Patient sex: M
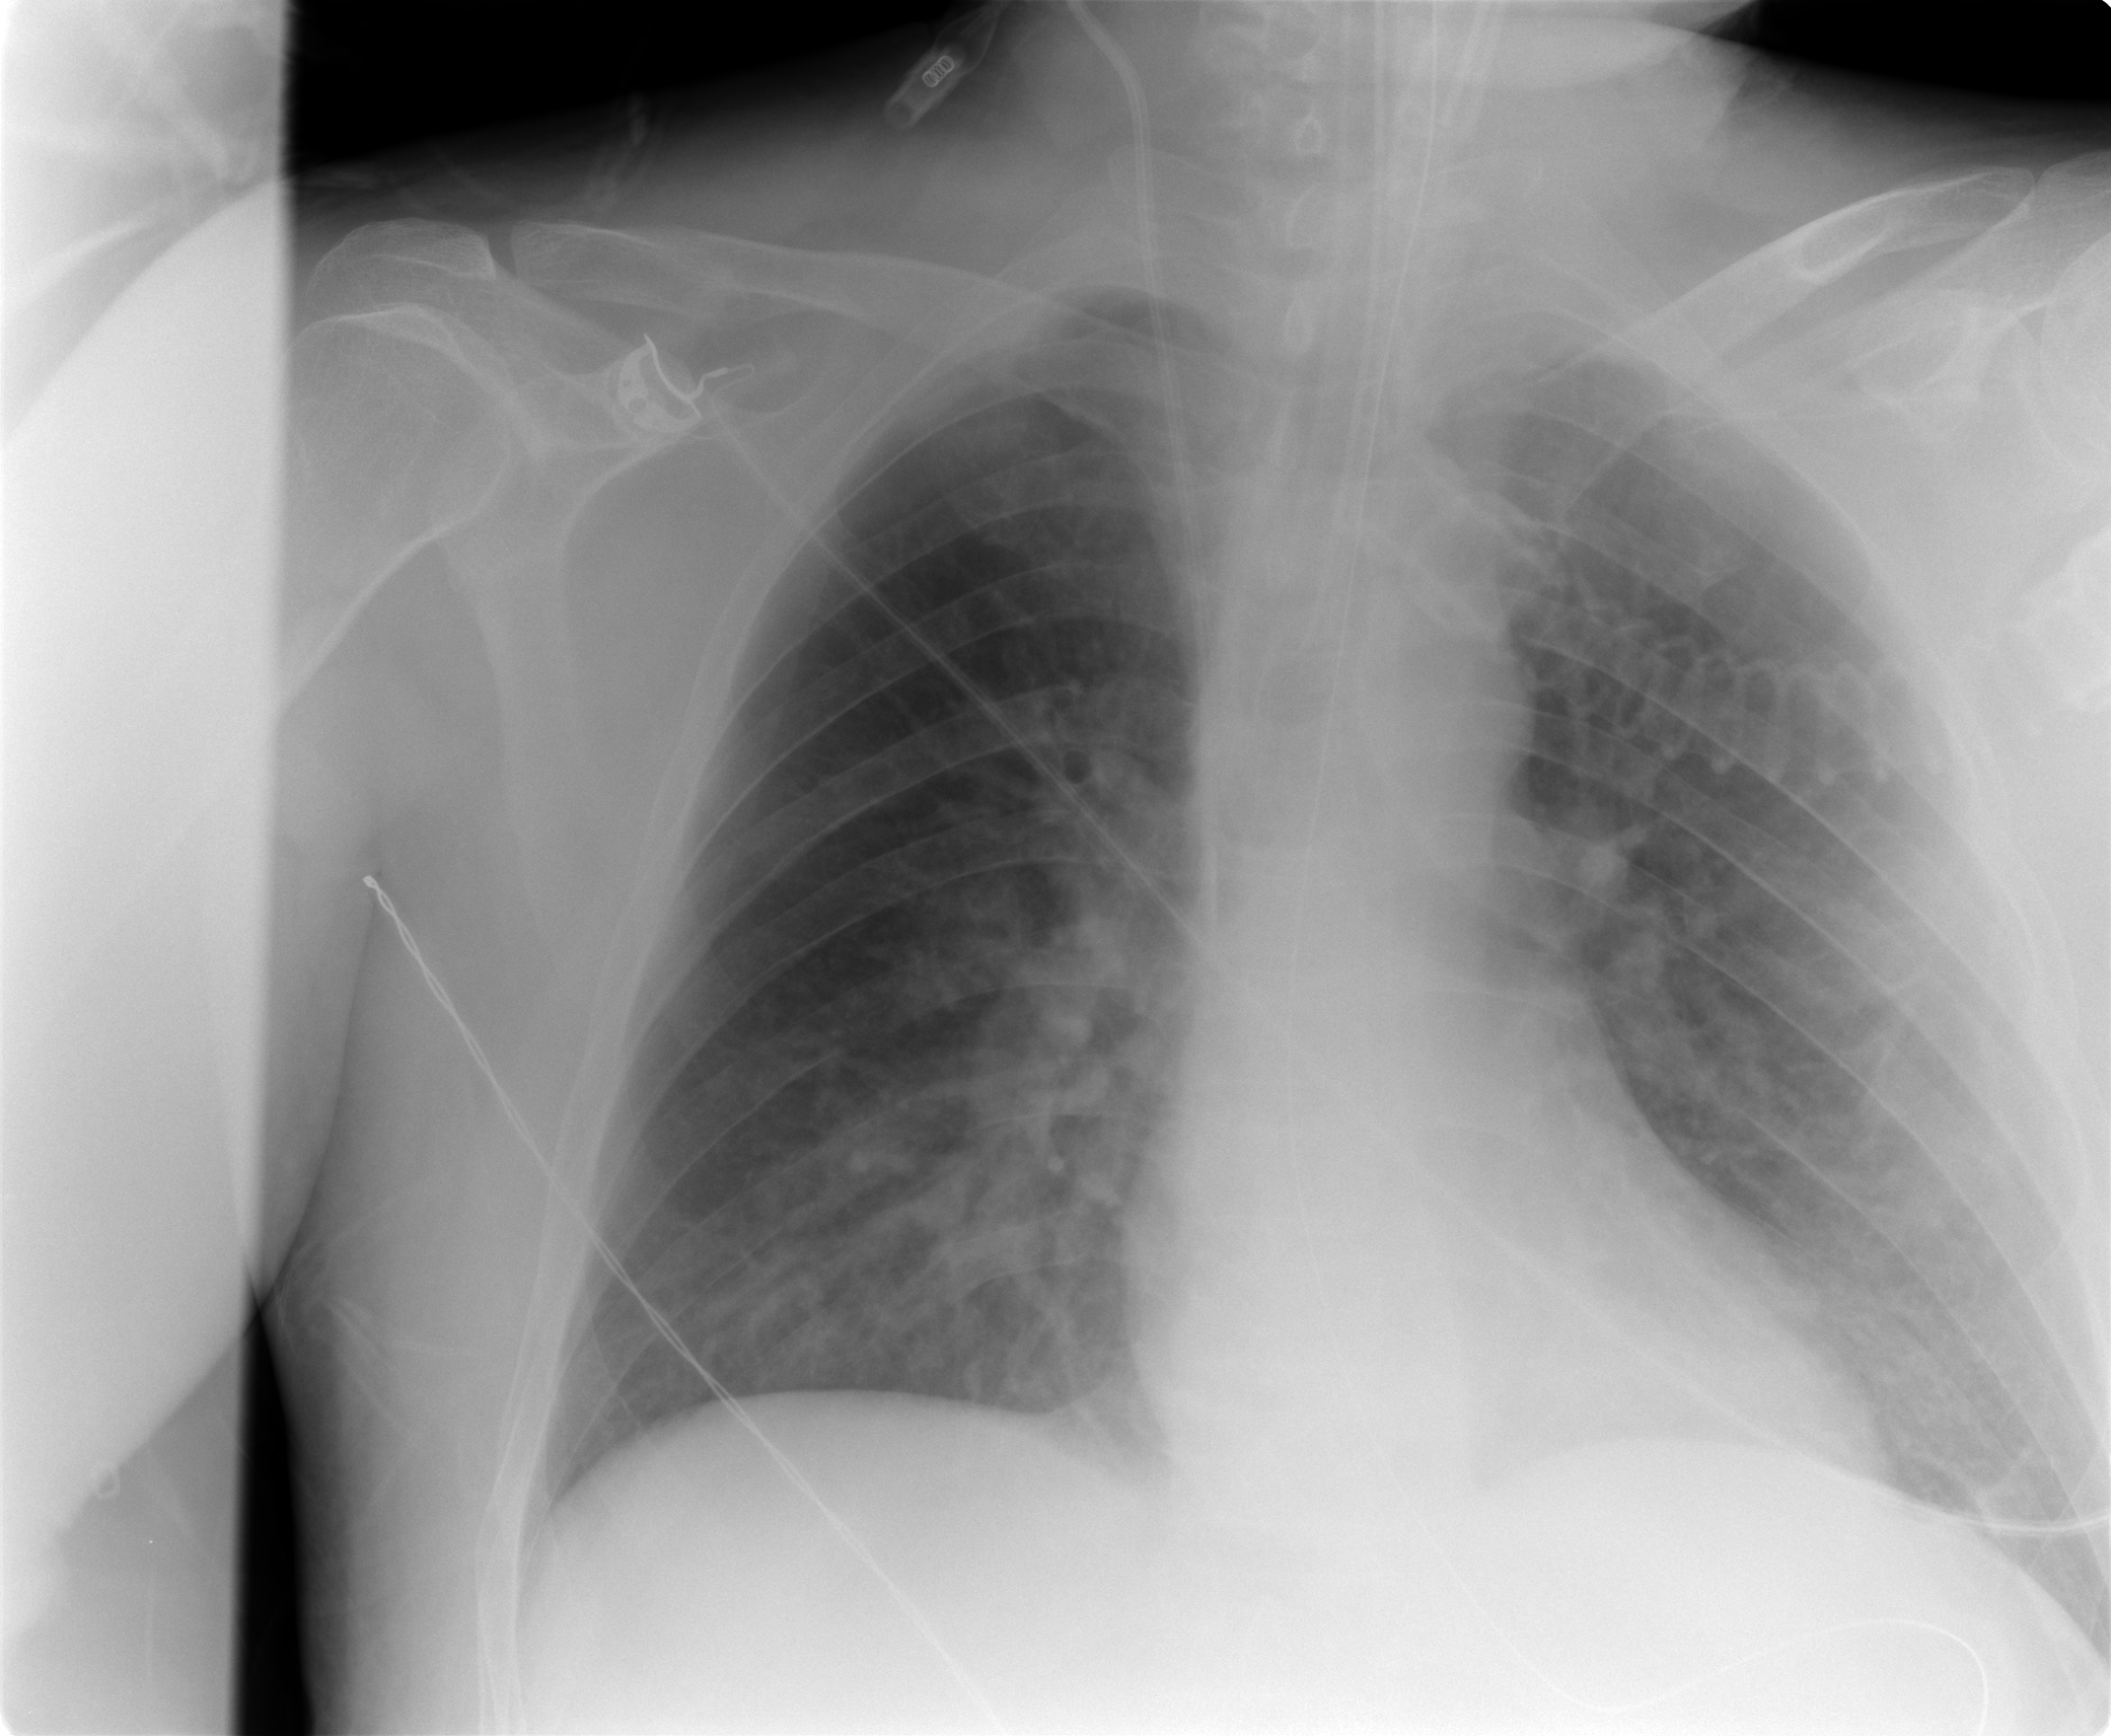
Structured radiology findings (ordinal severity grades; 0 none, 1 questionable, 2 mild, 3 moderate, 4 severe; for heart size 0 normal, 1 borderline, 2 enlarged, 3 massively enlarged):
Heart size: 0
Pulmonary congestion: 2
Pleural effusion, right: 0
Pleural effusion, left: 0
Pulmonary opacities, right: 2
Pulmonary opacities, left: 2
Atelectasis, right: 2
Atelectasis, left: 2